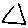
Label: triangle